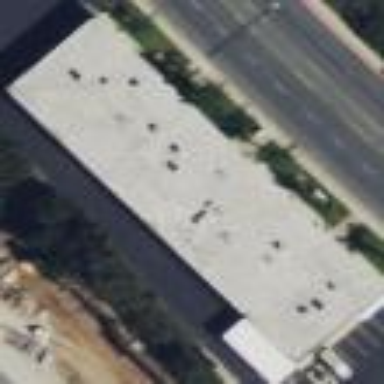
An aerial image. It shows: Industrial building.